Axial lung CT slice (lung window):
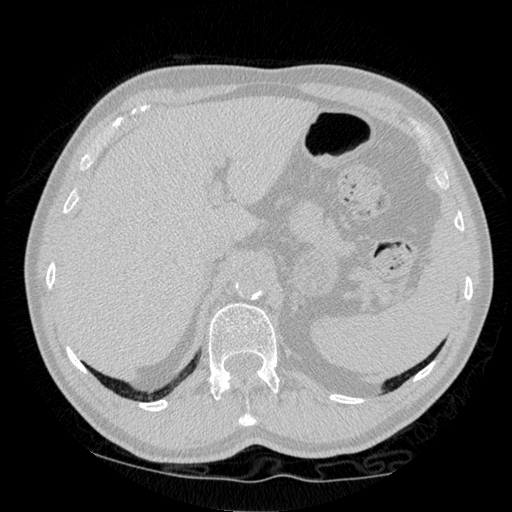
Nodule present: no